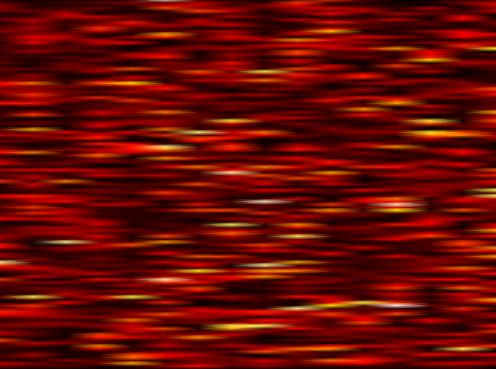
Label: FBMC